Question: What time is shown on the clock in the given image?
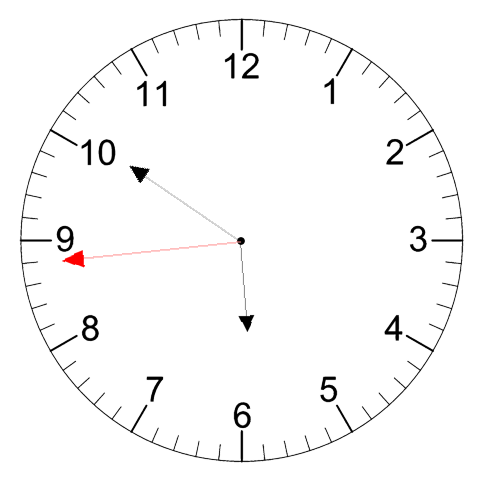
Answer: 05:50:44